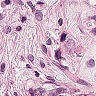
Metastatic tissue present: yes